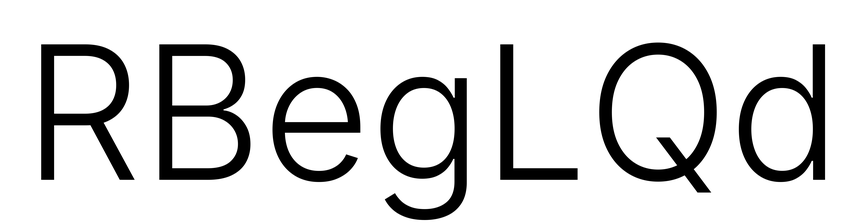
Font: Inter_Light